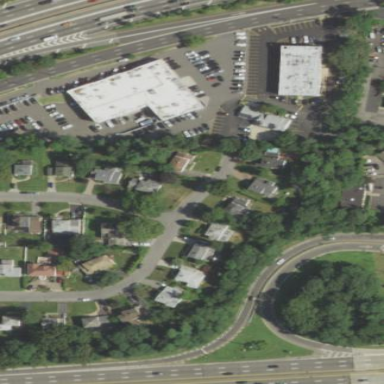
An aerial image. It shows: Retail area.